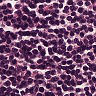
Metastatic tissue present: no